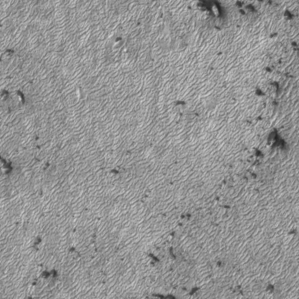
Label: frost